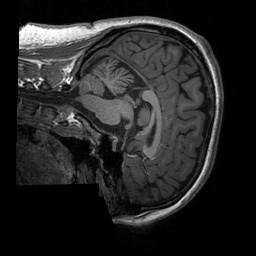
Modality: T1w
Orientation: sagittal
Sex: male
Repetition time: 1.95 s
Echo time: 0.026 s